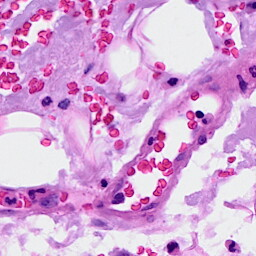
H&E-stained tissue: Breast